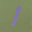
Label: 1